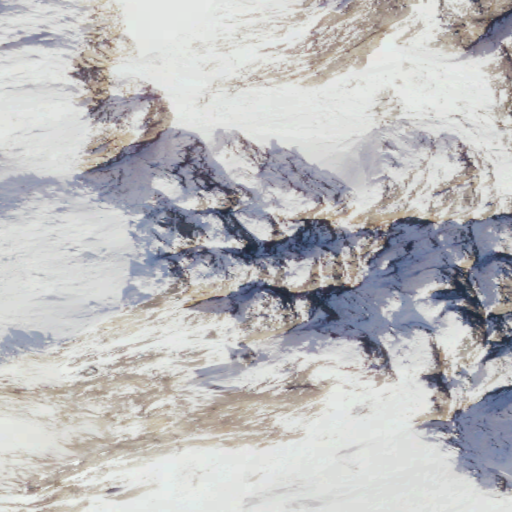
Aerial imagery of mountain in Washington named Cadet Peak containing barren land, grassland, shrub, and snow